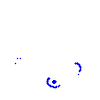
Particle: proton